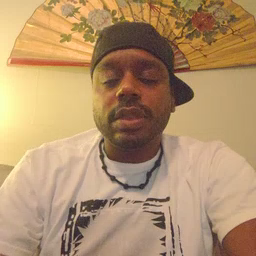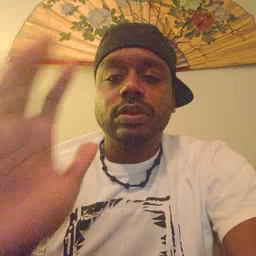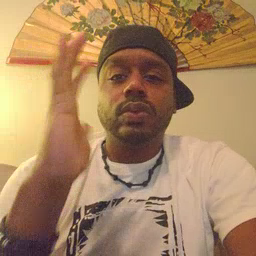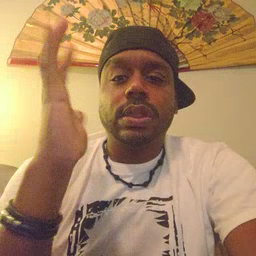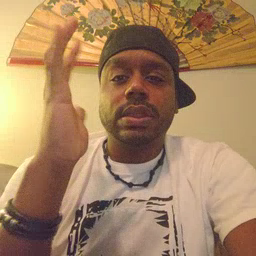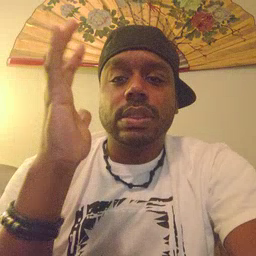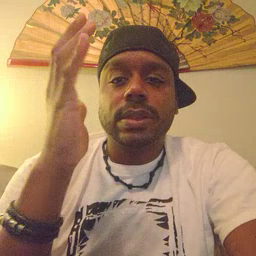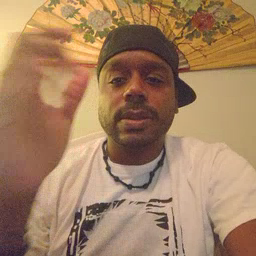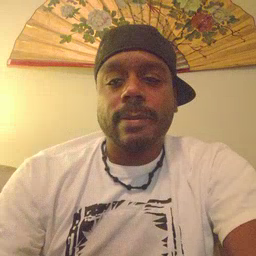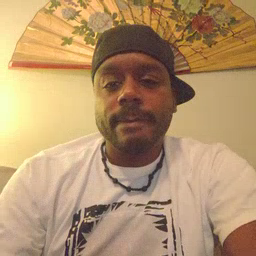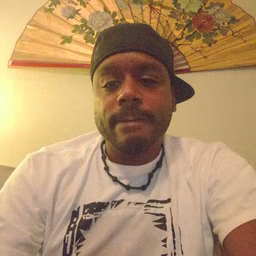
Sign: tree